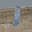
Label: 1